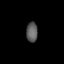
Tissue: lung
Cell type: Endothelial cells
Senescence score: 0.5559
Nuclear area (px): 223
Mean DAPI intensity: 90.135